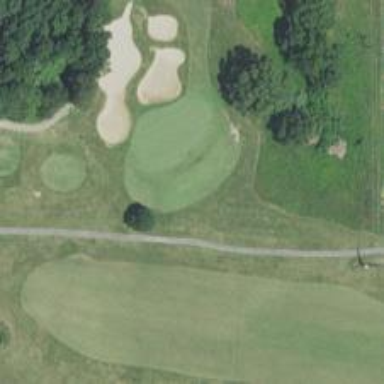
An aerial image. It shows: Path designated for golf carts.